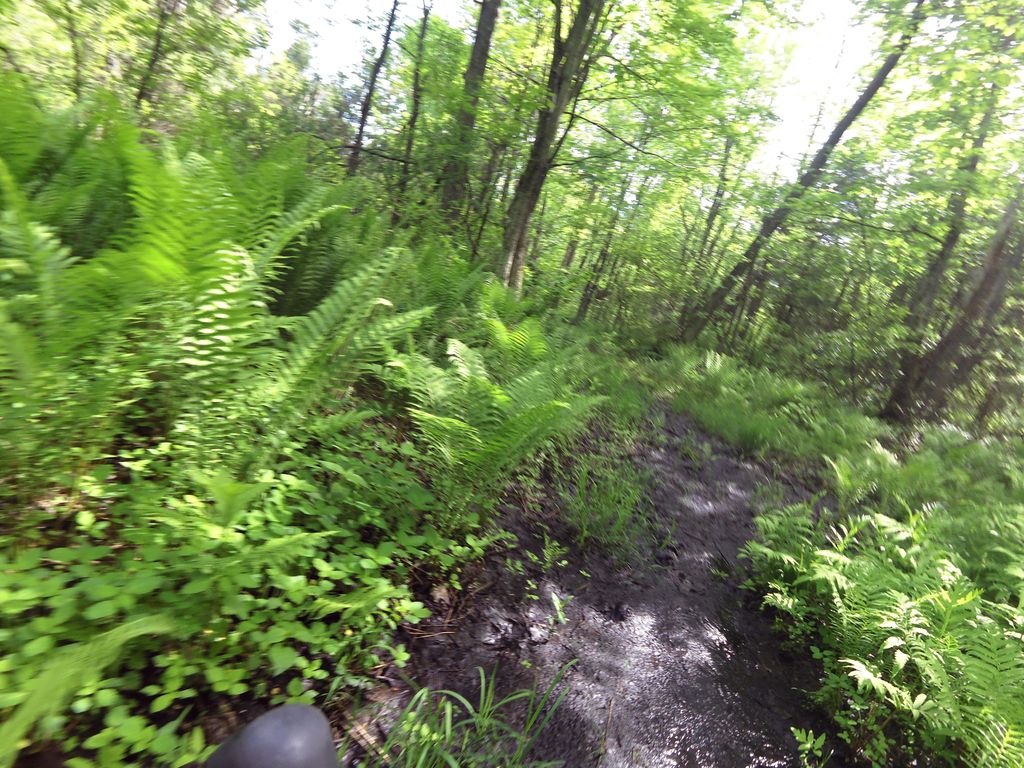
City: ottawa-gatineau